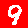
Digit: 9